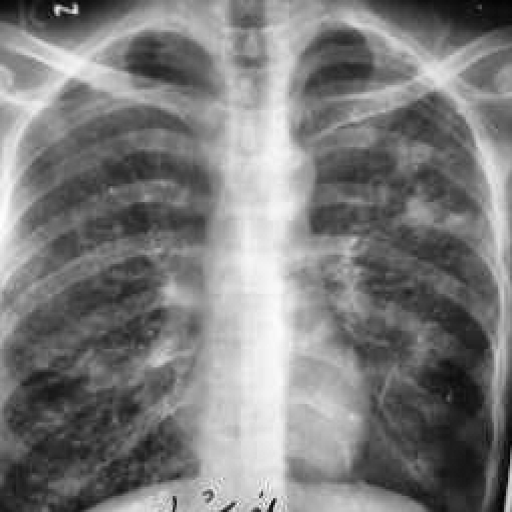
Finding: TUBERCULOSIS